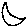
Label: moon